Field crop: maize
Growth stage: 2
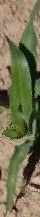
Species: maize